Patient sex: F
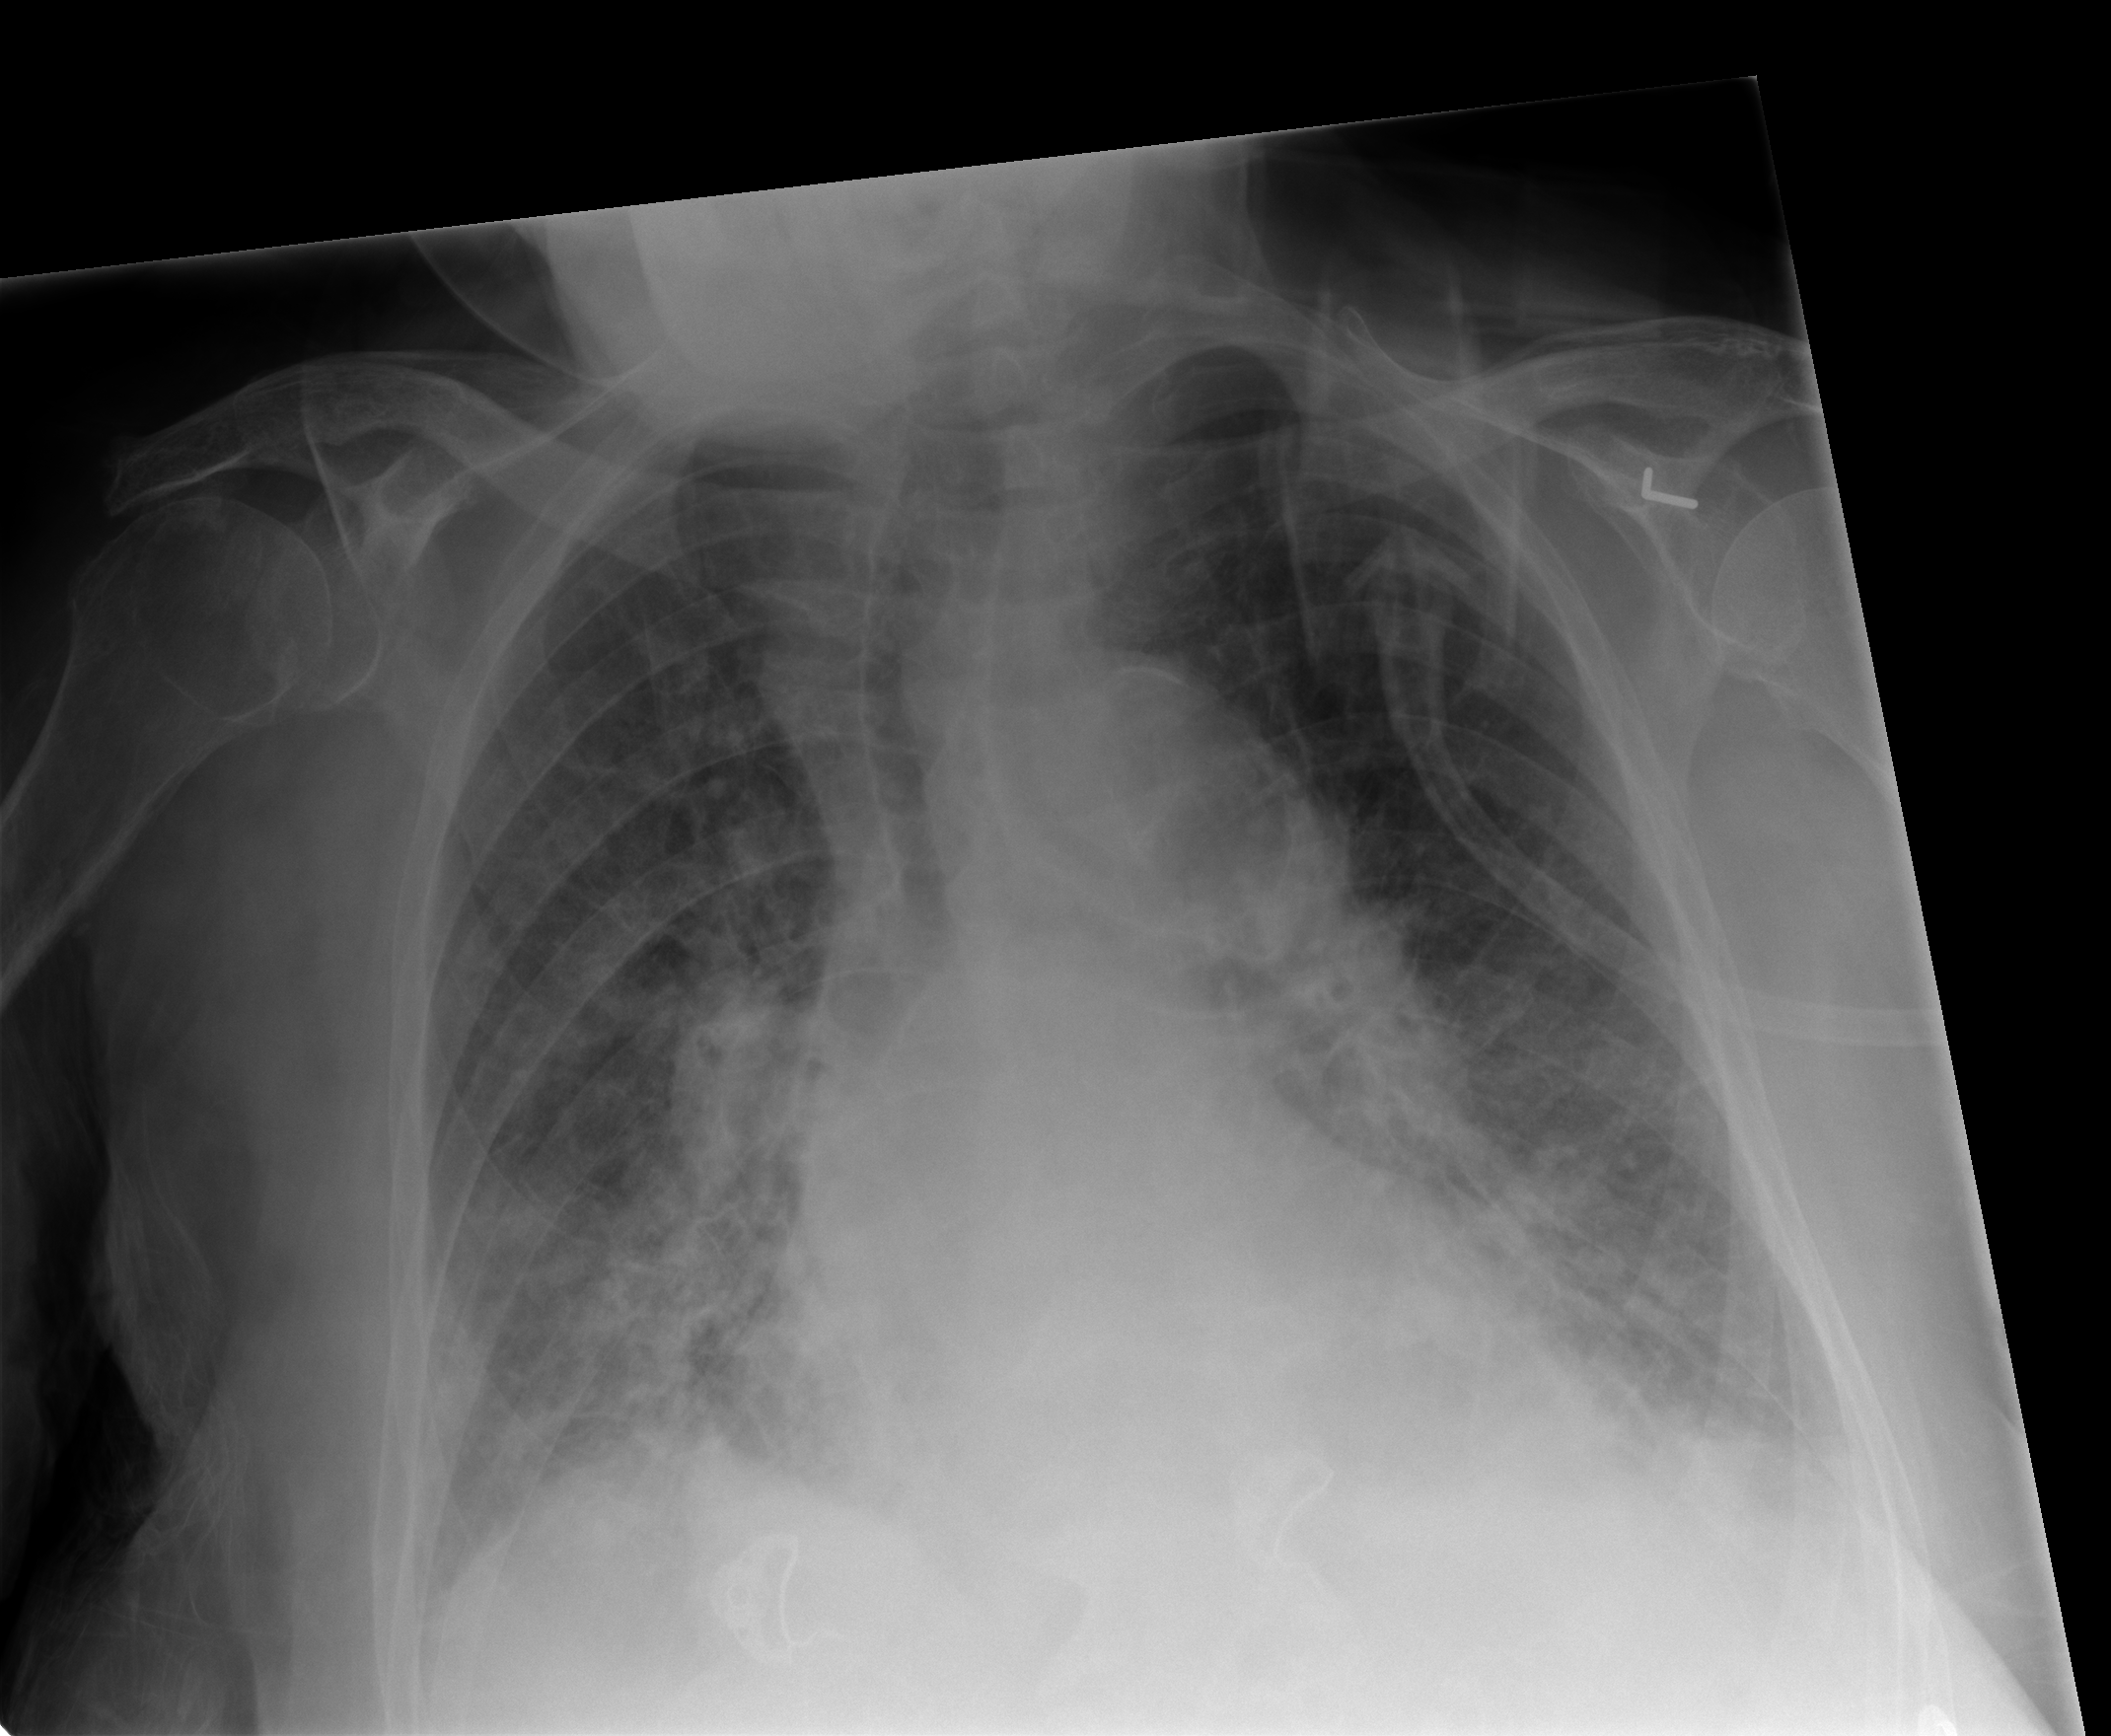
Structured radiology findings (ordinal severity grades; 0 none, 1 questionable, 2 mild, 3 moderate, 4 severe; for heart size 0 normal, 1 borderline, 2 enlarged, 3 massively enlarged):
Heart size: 2
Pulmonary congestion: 3
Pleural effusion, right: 1
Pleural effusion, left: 1
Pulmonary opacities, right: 4
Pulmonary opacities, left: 4
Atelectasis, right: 2
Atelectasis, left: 2